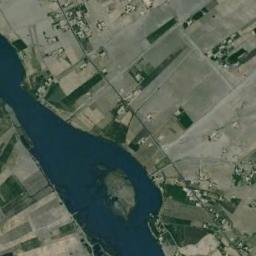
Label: river